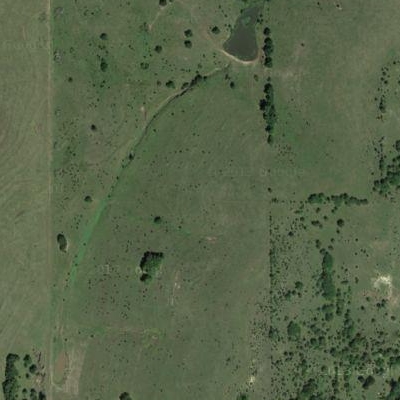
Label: aGrass